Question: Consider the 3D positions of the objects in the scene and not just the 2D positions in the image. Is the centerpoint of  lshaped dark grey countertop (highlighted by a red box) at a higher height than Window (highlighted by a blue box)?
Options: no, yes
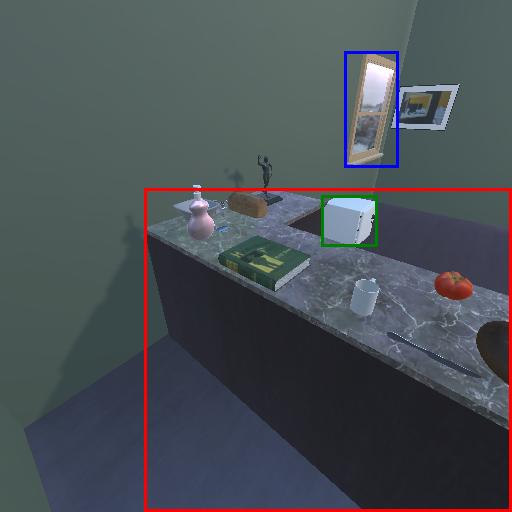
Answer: no